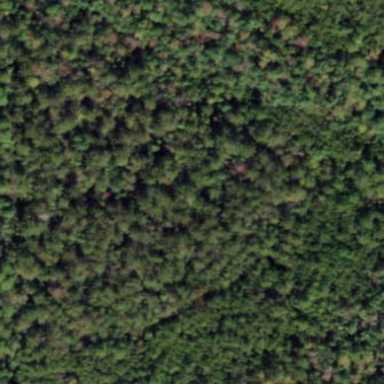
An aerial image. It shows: Mixed woodland area with various types of leaves.